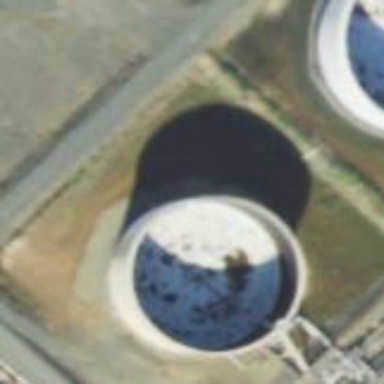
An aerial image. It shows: Storage tank created as man-made structure.